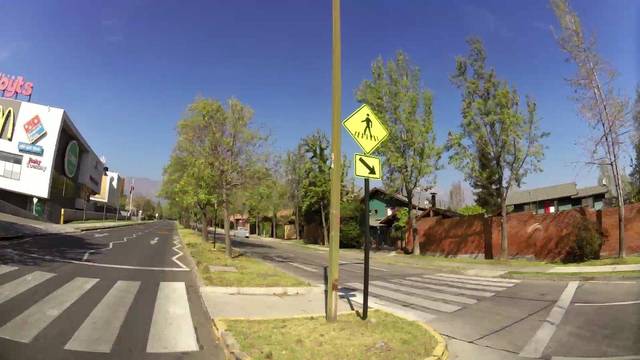
Region: Chile
Coordinates: -33.403, -70.515